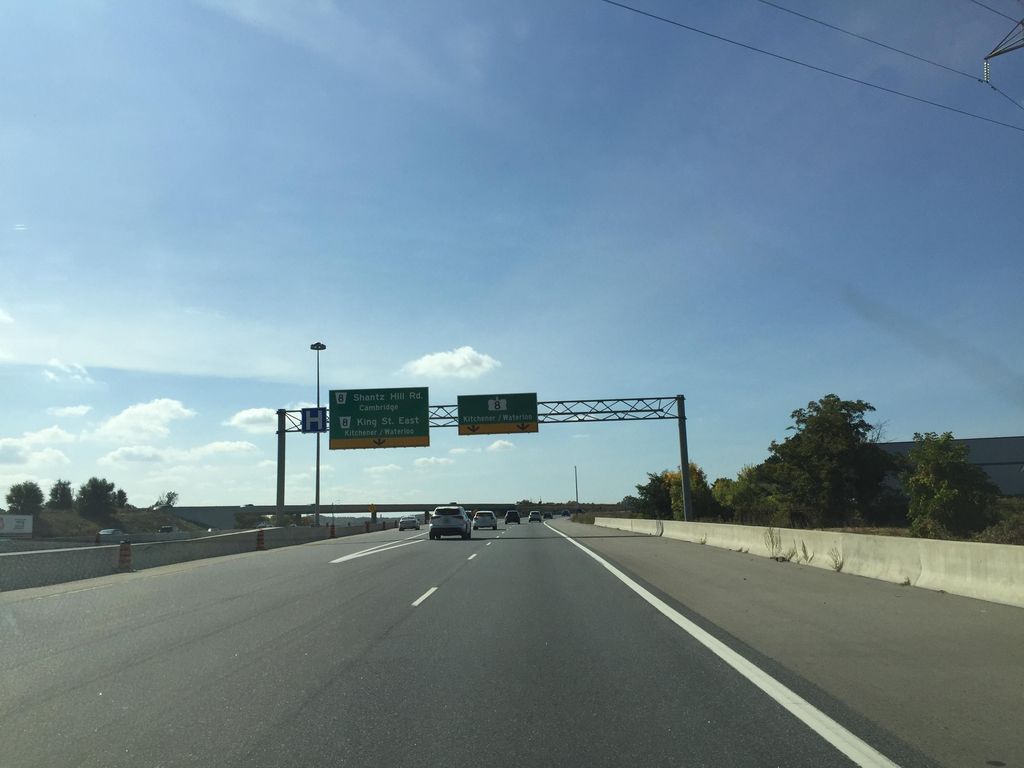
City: kitchener-waterloo